Interaction volume radius: 5 \u00c5
Interaction volume height: 25 \u00c5
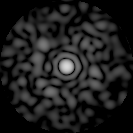
Disorder parameter: 0.8003